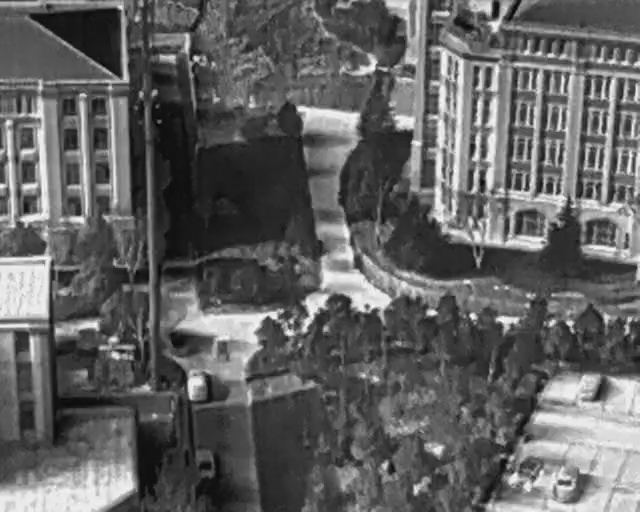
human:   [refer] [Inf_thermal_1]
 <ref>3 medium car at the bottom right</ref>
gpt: <box>[[89, 73, 95, 77, 14], [79, 89, 85, 94, 31], [85, 91, 91, 97, 2]]</box>